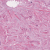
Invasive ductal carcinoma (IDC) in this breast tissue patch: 1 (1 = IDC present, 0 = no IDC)